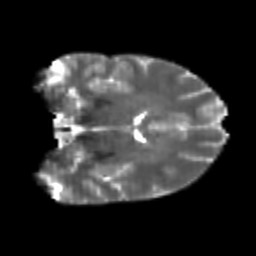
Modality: T2w
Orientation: coronal
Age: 20
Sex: female
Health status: healthy
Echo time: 0.074 s